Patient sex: M
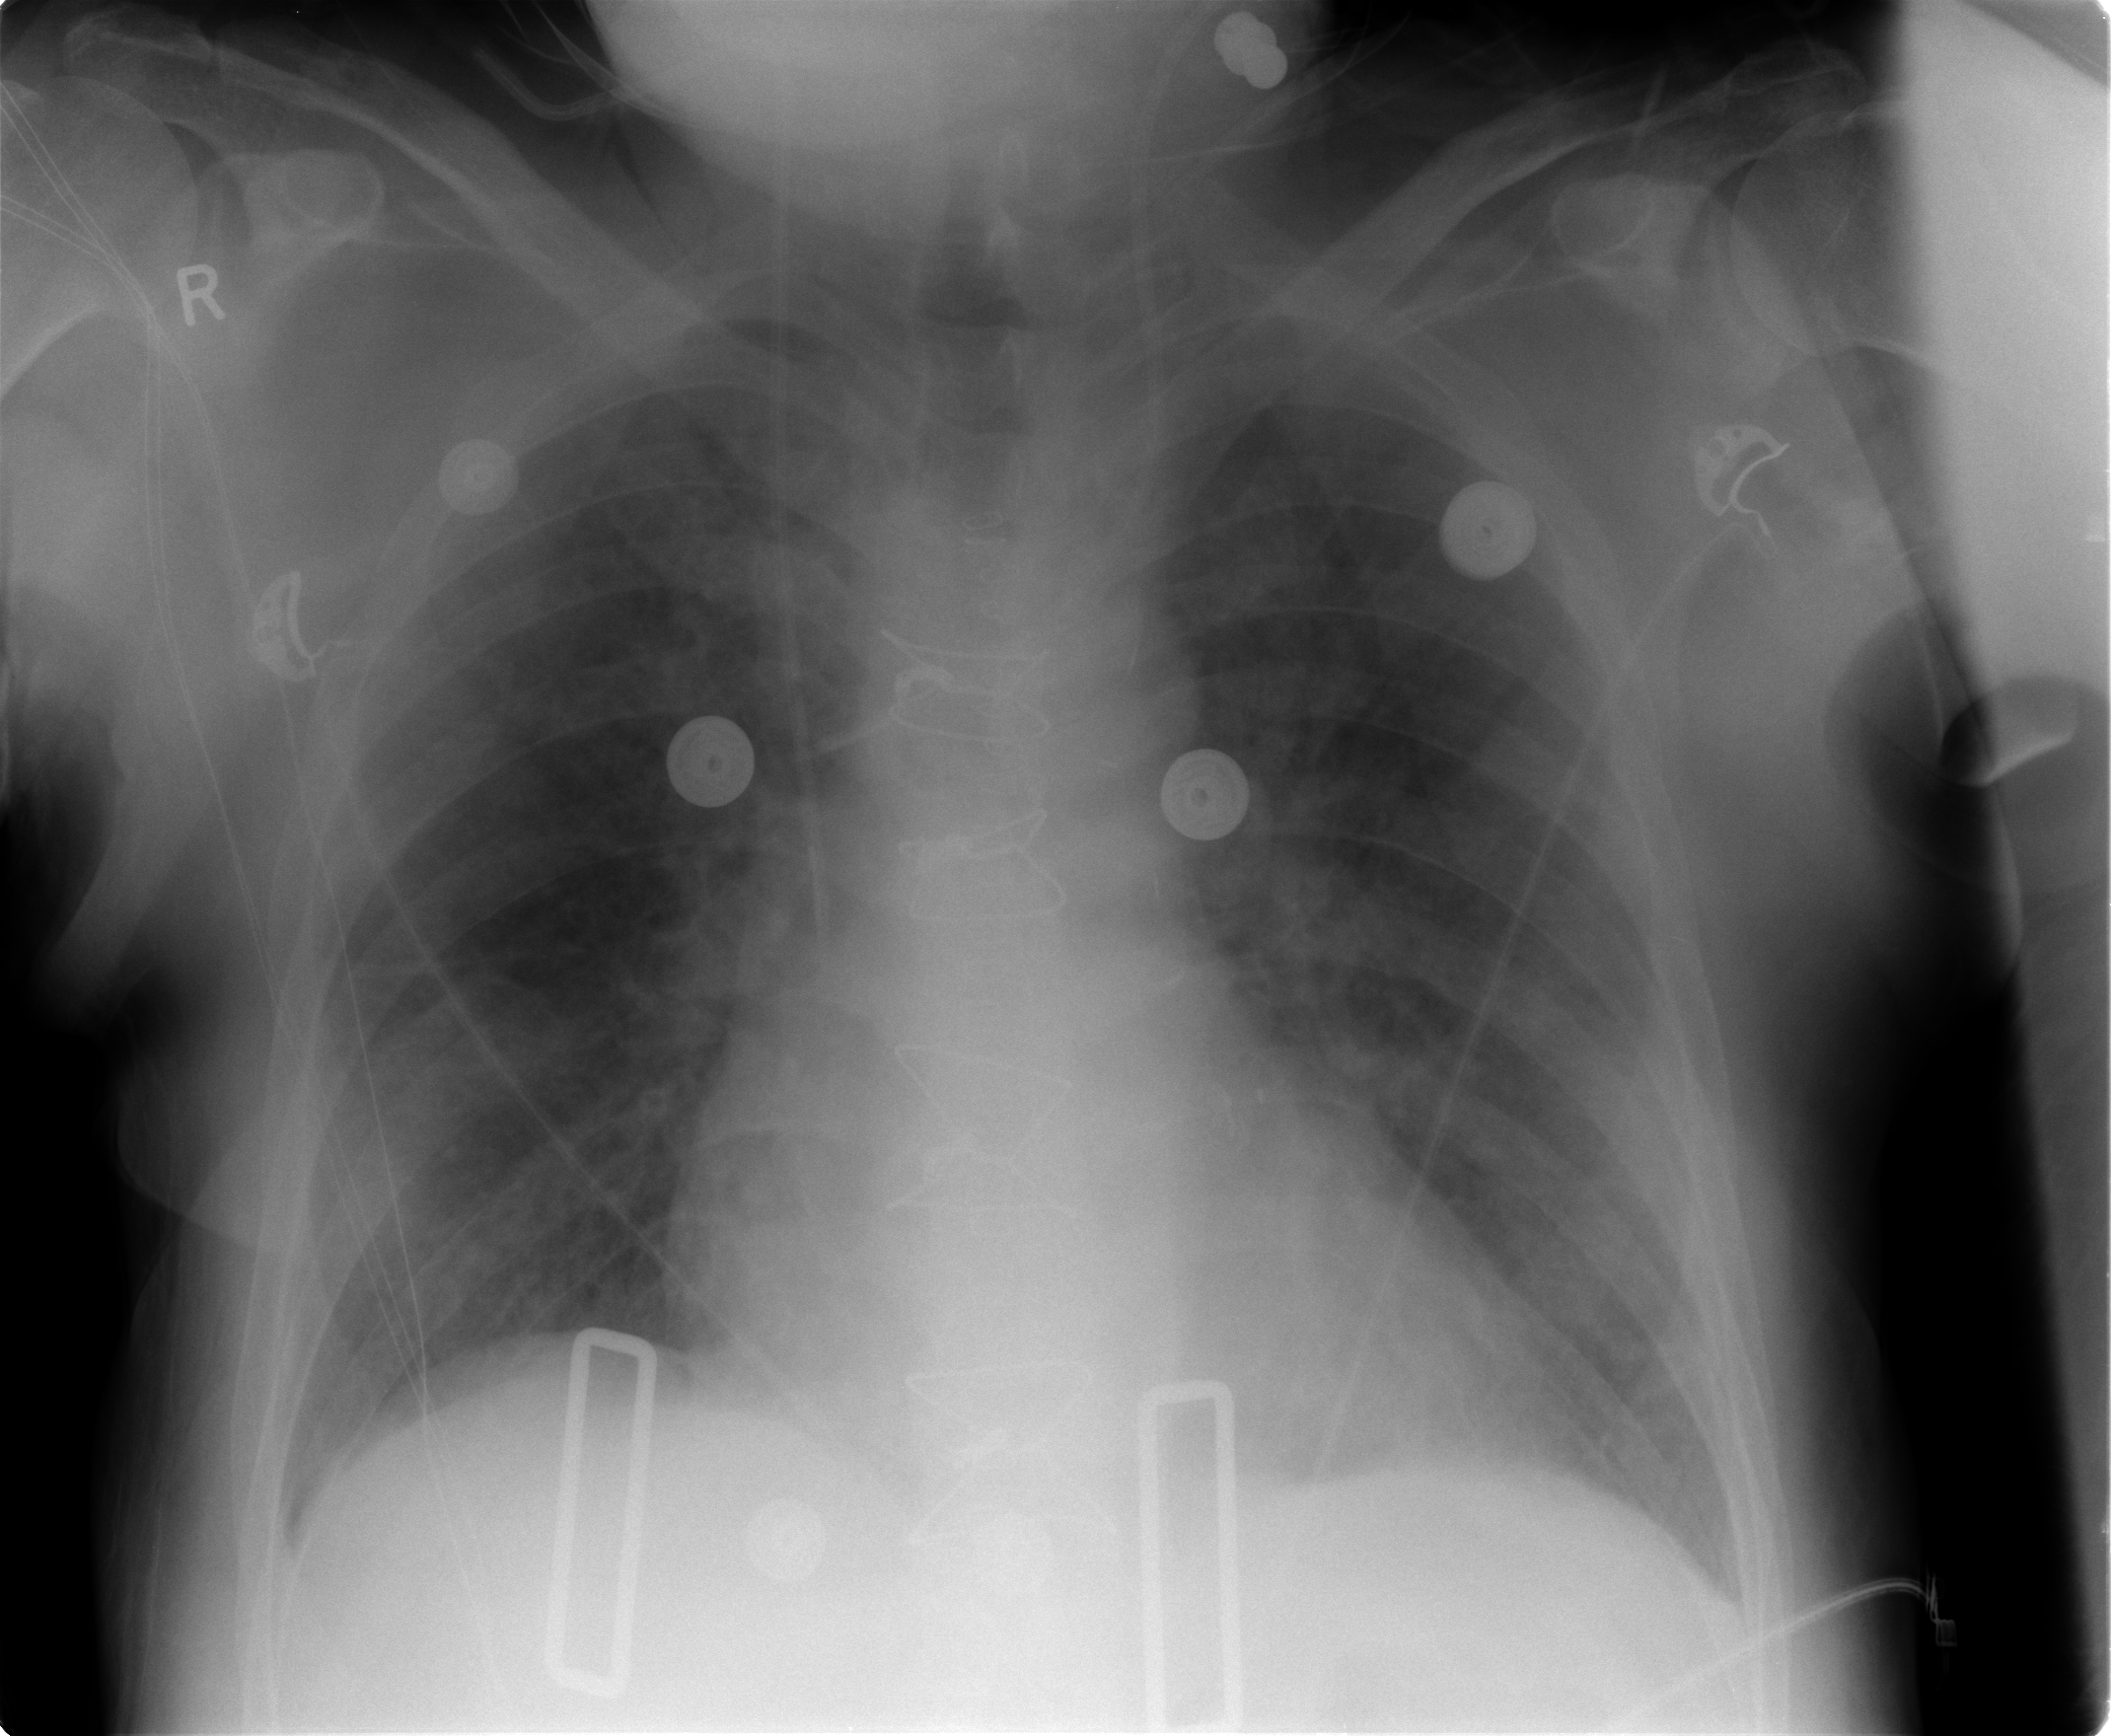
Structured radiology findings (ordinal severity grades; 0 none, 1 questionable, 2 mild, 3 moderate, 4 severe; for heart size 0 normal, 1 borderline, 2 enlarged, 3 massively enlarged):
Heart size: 1
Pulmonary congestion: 3
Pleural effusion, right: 0
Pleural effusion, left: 2
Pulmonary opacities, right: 3
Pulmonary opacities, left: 3
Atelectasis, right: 2
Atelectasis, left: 2